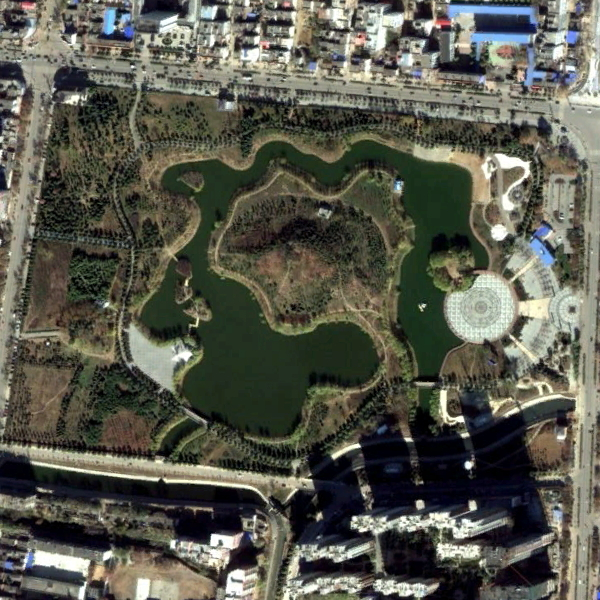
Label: Park